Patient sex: M
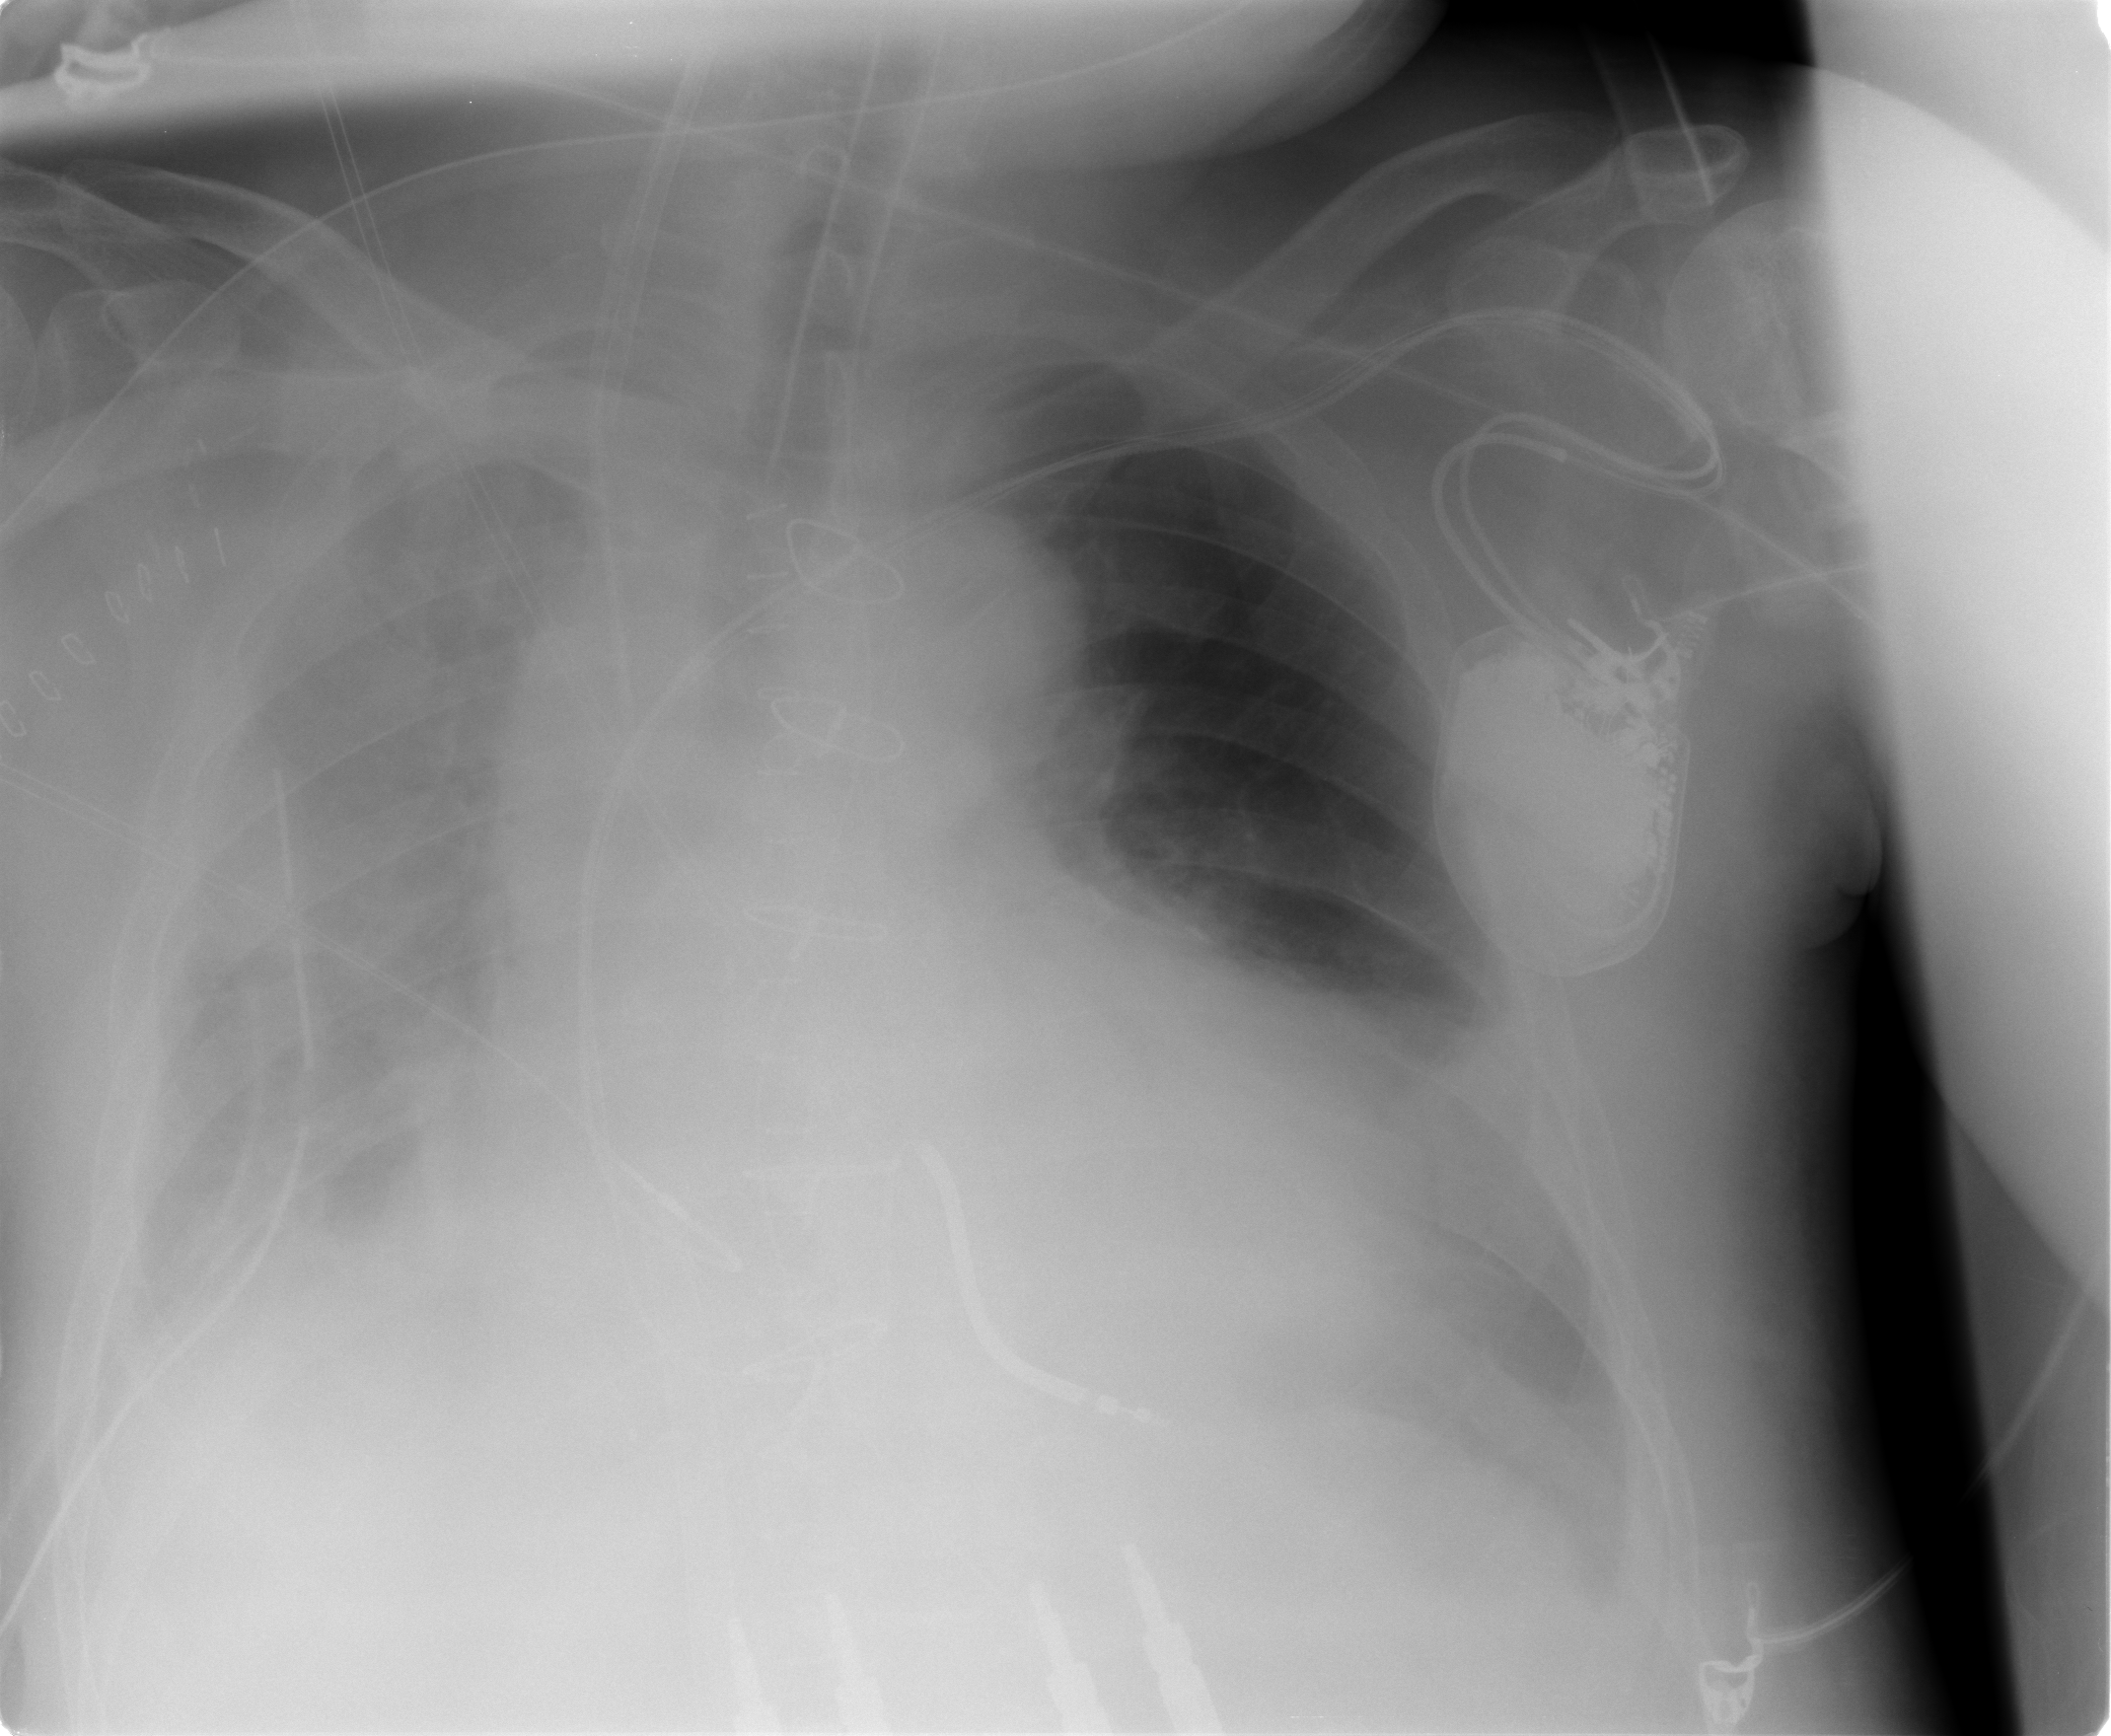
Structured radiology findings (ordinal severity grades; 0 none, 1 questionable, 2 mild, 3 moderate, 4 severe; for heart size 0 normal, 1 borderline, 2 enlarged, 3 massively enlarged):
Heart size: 2
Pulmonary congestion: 2
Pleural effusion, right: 3
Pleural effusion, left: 2
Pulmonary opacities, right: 0
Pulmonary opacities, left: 0
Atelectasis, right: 2
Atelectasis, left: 2